Field crop: maize
Growth stage: 2
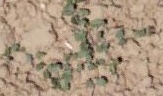
Species: convolvulus